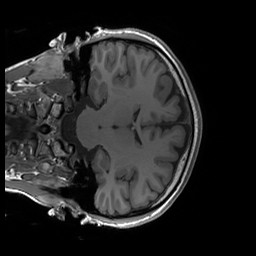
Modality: T1w
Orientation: coronal
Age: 18
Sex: female